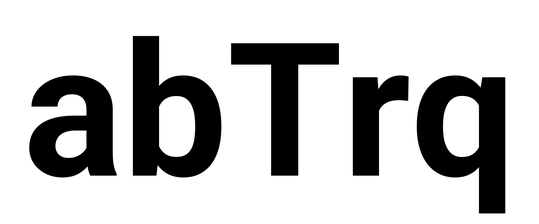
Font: Roboto_Bold